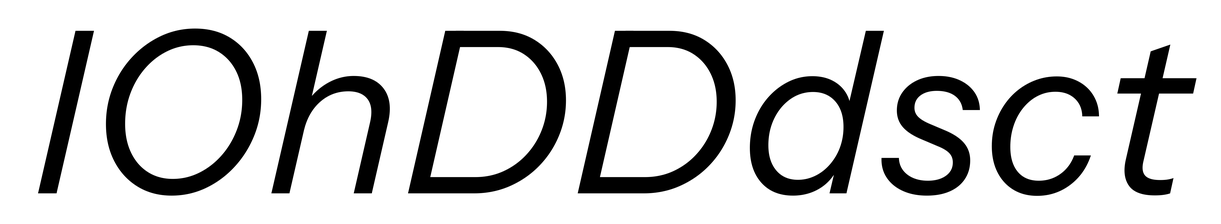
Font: InstrumentSans-Italic_Italic